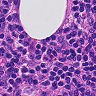
Metastatic tissue present: no